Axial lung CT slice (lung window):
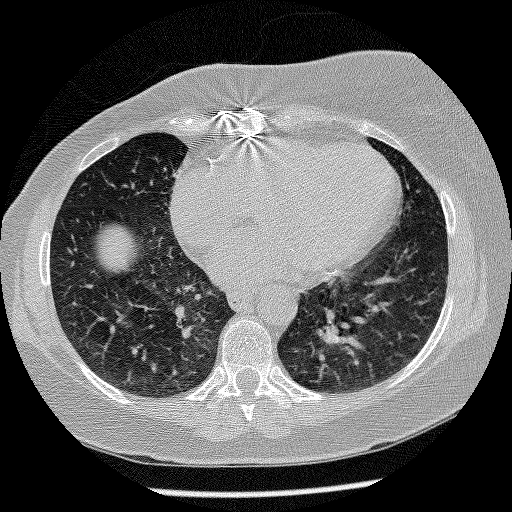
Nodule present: no